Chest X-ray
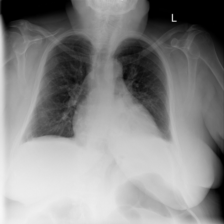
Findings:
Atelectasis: negative
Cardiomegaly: negative
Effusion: positive
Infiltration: positive
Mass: negative
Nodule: negative
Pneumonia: negative
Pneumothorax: negative
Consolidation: negative
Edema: negative
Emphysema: negative
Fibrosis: negative
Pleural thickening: negative
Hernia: negative